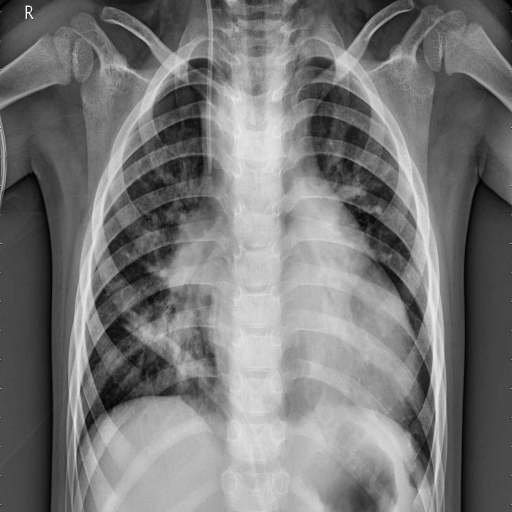
Finding: PNEUMONIA